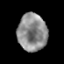
Tissue: prostate
Cell type: T cells
Senescence score: 0.3402
Nuclear area (px): 1074
Mean DAPI intensity: 140.613